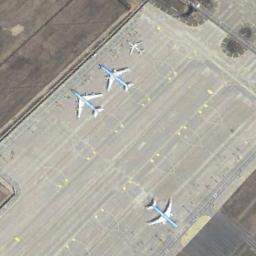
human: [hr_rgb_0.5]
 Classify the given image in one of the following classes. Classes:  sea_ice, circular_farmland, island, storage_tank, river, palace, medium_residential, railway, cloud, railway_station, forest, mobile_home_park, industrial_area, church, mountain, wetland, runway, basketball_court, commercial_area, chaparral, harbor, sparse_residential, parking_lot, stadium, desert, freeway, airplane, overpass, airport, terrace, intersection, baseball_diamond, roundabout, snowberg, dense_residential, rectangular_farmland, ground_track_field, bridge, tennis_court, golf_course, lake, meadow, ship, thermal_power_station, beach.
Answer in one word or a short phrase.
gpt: airplane